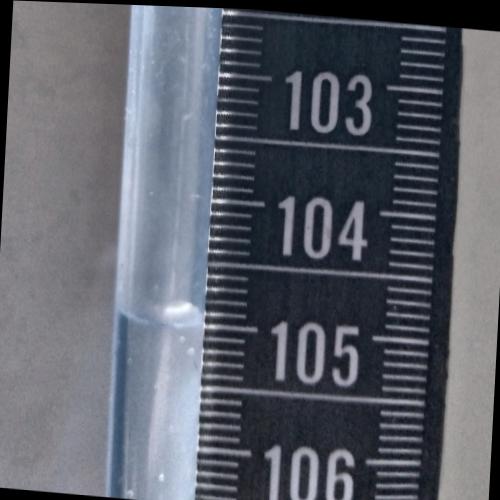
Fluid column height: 105.0 cm